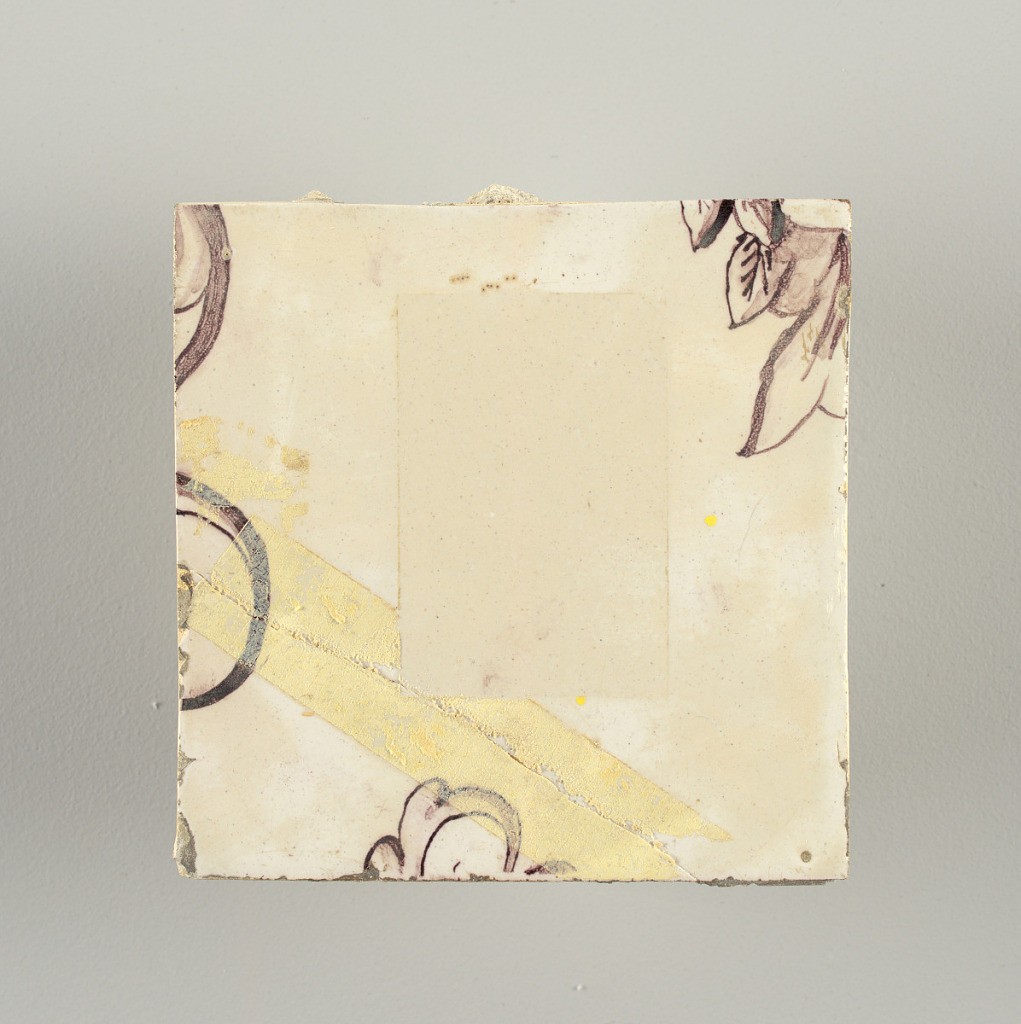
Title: Wall facing
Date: ca. 1725
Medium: tin-glazed earthenware, underglaze
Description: Running design for a frieze or a dado, composed of scrolls of foliage and strapwork, and four repeating motifs--a seated woman in a small upright oval medallion, a putto seated on a rocailled base, and strapwork in axial pattern.  The various panels, A to F, show various repeats of the same design, all being five tiles high and a varying number of tiles wide.